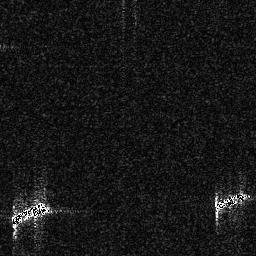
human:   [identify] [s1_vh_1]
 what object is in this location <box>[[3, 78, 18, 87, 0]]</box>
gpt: <ref>1 medium ship at the bottom left</ref>